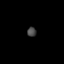
Tissue: skin
Cell type: Epithelial cells
Senescence score: 0.2759
Nuclear area (px): 86
Mean DAPI intensity: 69.535